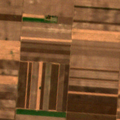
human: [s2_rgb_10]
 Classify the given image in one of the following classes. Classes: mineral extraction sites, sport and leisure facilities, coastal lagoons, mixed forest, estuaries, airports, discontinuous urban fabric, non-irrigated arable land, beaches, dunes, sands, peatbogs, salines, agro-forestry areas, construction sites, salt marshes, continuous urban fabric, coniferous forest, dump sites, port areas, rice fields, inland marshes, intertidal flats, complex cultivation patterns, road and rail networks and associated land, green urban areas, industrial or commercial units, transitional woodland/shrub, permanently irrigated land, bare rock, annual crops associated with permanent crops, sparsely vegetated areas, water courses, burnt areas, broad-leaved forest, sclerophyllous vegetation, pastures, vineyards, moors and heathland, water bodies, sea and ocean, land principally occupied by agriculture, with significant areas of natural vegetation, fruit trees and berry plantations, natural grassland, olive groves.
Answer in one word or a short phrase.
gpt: non-irrigated arable land